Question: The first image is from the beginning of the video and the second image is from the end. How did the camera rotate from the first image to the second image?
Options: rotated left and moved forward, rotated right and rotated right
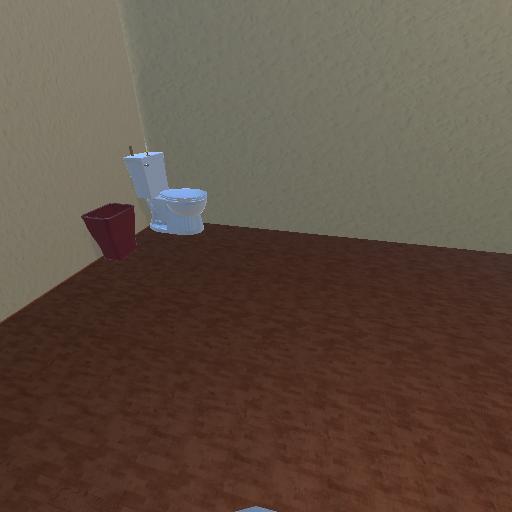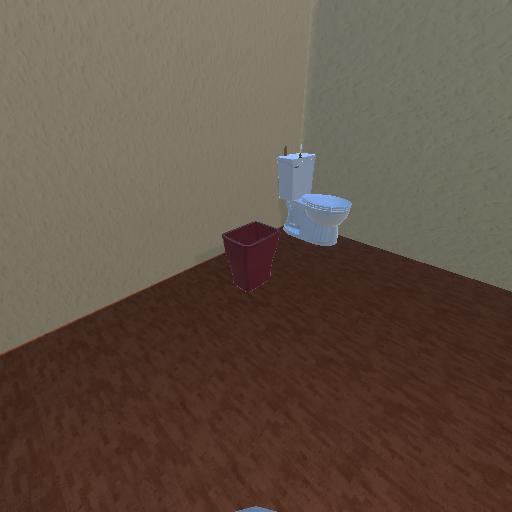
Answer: rotated left and moved forward